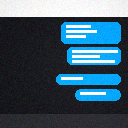
Screen state: on